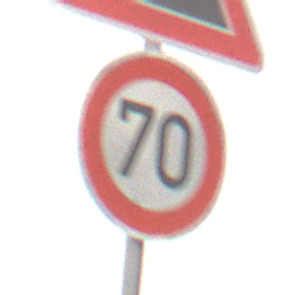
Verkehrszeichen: Geschwindigkeit70
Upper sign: Steigung10
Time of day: Midday
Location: Outdoor (Nature)
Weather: Overcast
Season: NotSpecified
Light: Natural